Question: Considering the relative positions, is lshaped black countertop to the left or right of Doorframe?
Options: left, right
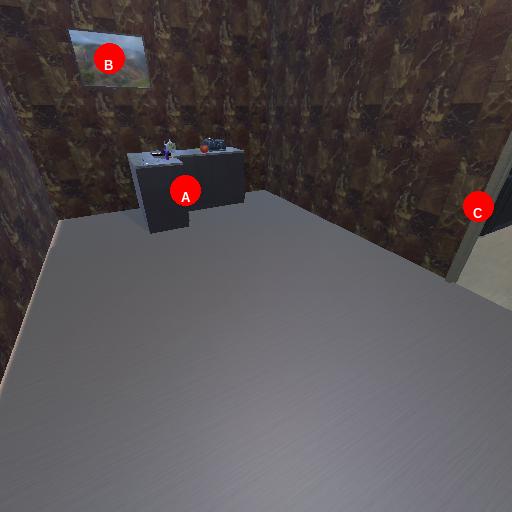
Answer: left